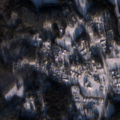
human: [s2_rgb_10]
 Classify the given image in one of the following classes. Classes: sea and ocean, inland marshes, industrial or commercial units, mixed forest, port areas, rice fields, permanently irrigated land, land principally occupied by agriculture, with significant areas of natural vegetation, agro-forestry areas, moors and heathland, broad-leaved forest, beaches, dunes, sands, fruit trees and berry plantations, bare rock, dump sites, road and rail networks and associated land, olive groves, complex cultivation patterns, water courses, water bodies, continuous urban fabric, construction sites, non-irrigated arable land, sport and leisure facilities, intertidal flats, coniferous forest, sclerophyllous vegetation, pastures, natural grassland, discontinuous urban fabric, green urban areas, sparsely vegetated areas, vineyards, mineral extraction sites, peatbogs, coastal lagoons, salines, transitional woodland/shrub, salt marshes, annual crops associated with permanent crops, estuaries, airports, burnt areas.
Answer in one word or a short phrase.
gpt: discontinuous urban fabric, non-irrigated arable land, land principally occupied by agriculture, with significant areas of natural vegetation, coniferous forest, mixed forest, transitional woodland/shrub, water bodies